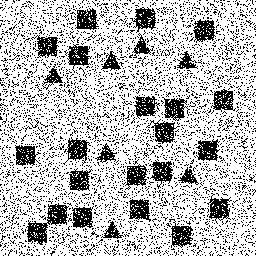
Squares: 21
Triangles: 7
Stars: 0
Total shapes: 28